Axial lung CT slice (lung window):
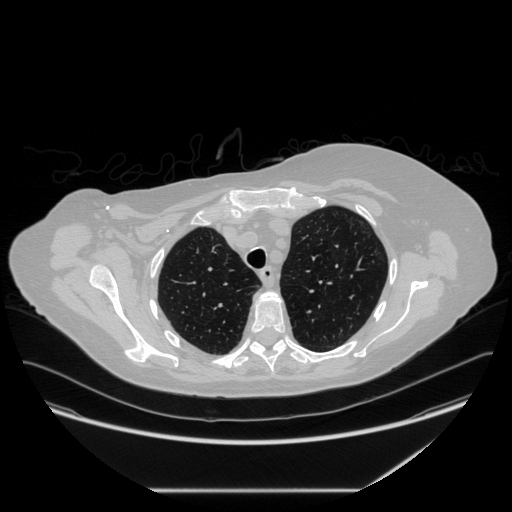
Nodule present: no